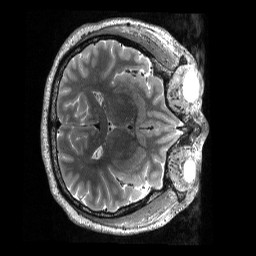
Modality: T2w
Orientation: axial
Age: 36
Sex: male
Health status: ill
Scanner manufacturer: siemens
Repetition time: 3.2 s